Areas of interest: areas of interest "State Grid (North China Grid Company Logistics Service Center)"
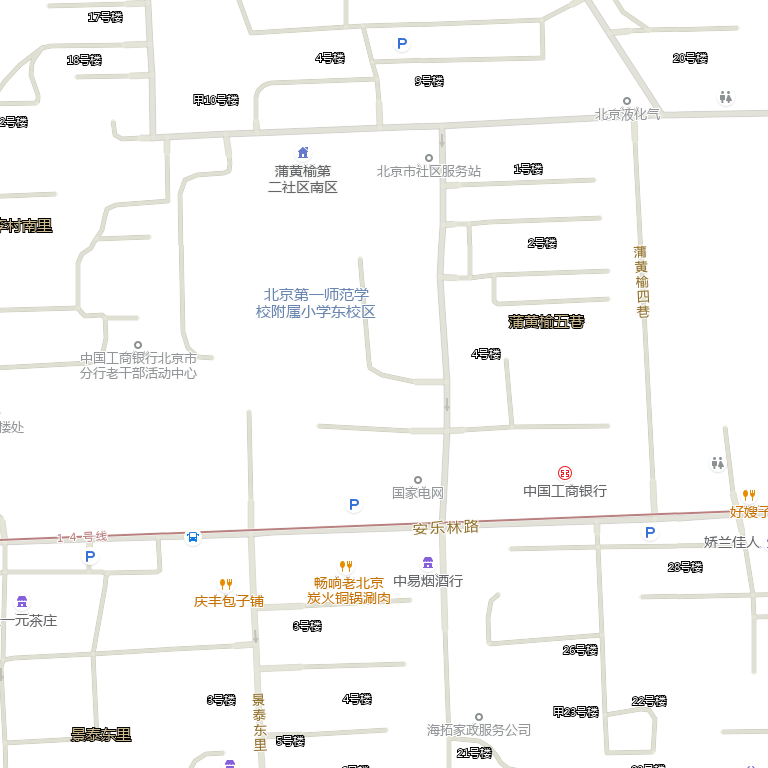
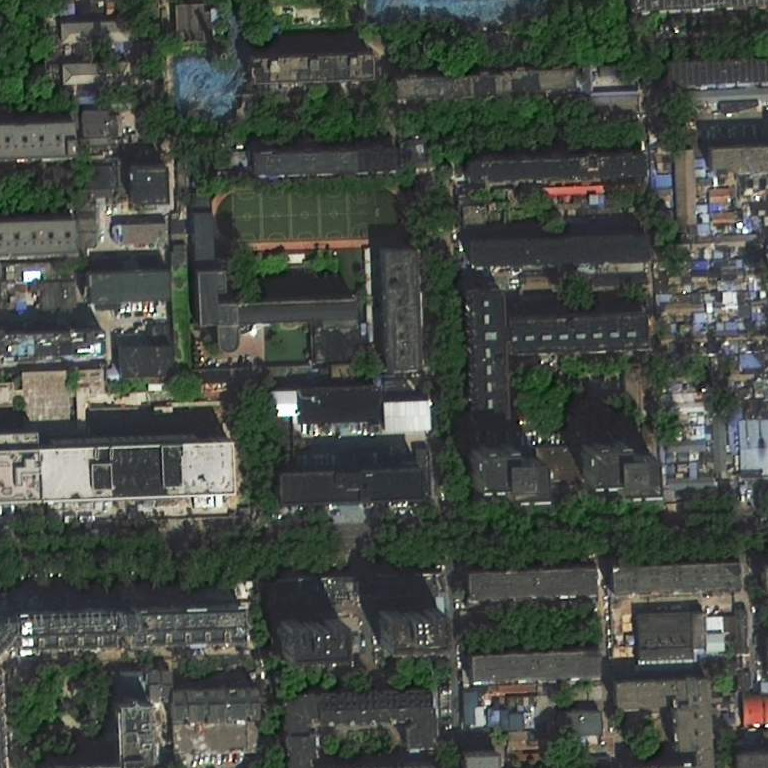